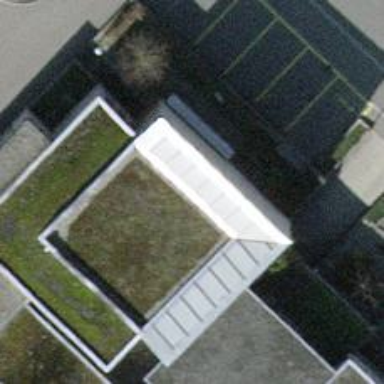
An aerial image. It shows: Library.